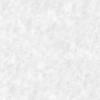
Label: no_change